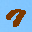
Label: 7